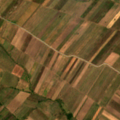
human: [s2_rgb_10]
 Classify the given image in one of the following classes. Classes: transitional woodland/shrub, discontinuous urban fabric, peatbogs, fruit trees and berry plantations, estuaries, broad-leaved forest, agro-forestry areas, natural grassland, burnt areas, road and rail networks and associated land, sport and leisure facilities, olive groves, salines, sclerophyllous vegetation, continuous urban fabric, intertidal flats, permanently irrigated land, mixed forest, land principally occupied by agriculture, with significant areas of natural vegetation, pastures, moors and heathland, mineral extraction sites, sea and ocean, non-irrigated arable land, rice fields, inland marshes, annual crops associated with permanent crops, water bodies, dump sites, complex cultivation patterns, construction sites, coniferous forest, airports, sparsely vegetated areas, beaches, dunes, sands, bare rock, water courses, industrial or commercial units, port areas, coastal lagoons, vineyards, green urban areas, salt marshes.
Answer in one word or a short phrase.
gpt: non-irrigated arable land, complex cultivation patterns